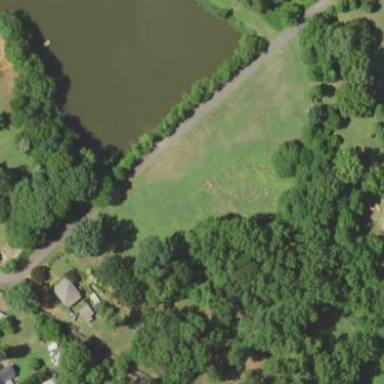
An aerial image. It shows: Disc golf course designed for leisure and sport.